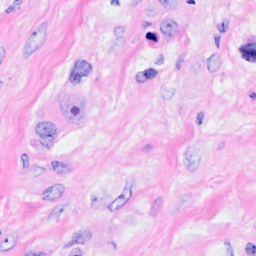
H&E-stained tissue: Breast